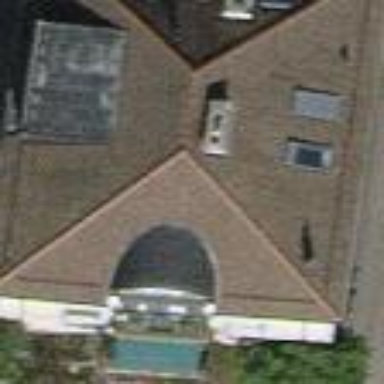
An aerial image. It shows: Hipped roof apartment building.